Question: I got a strange problem which I tried to resolve for hours but no luck. I have successfully loaded tab bar icon images via IB. However, all the icons are showing "coloured" at the same time when application first loaded instead of only the active tab coloured (see image below).

However the text is correctly shown (only left most tab is coloured). Any idea would be greatly appreciated..
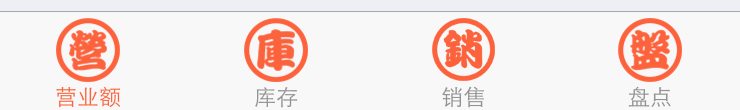
Answer: Okay, it's because I've set the UIView's global tint color in the AppDelegate which override the TabbarController's behaviour:
'''
[[UIView appearance] setTintColor:[UIColor colorWithRed:252.0f/255.0f green:99.0f/255.0f blue:61.0f/255.0f alpha:1.0]];
'''
If you set it in the AppDelegate it will override all your color setting.